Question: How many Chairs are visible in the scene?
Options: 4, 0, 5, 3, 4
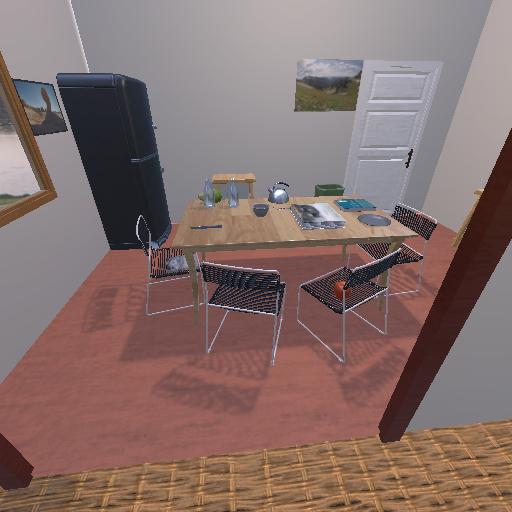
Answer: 4